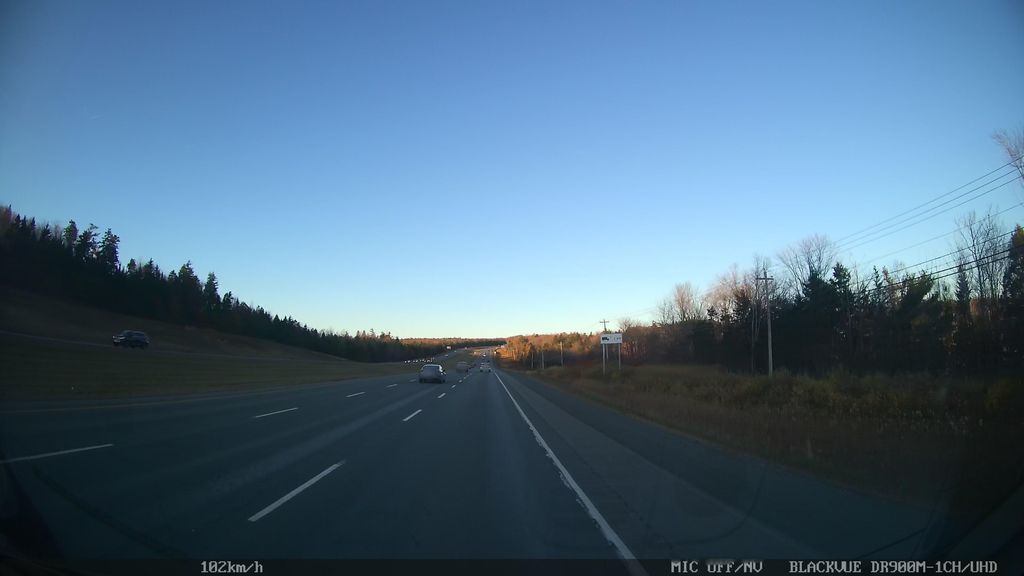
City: halifax